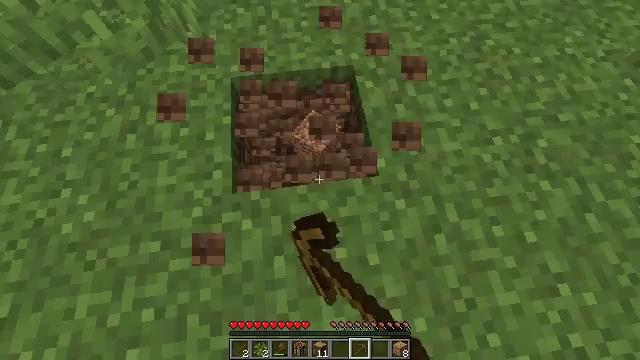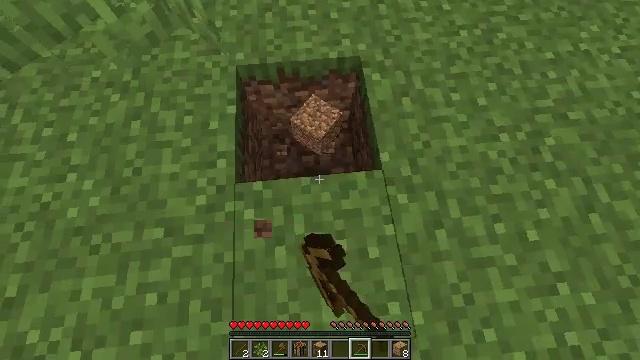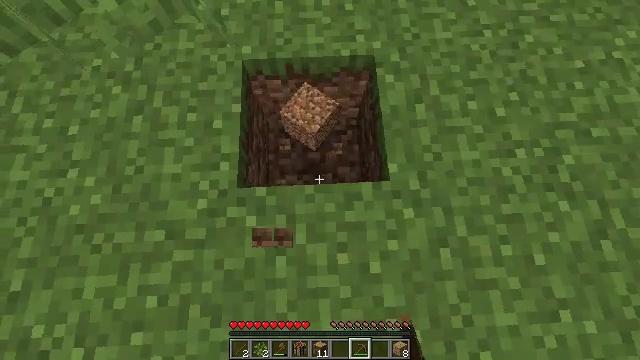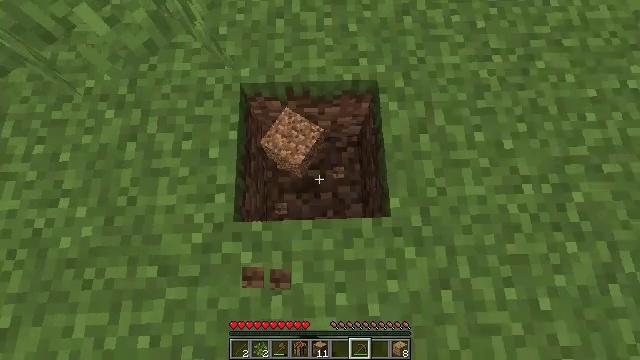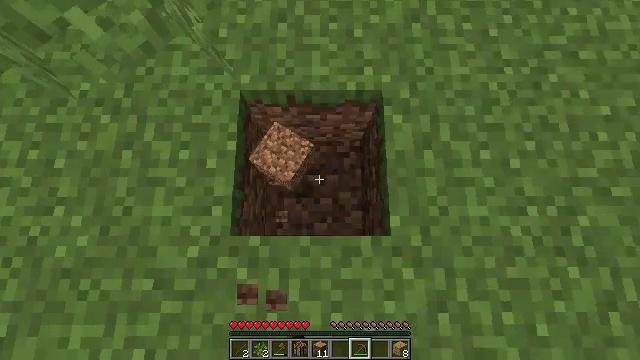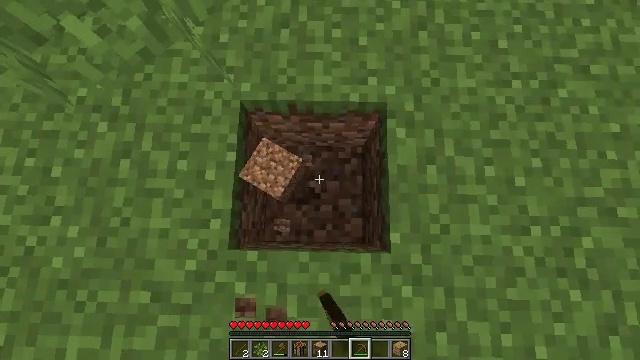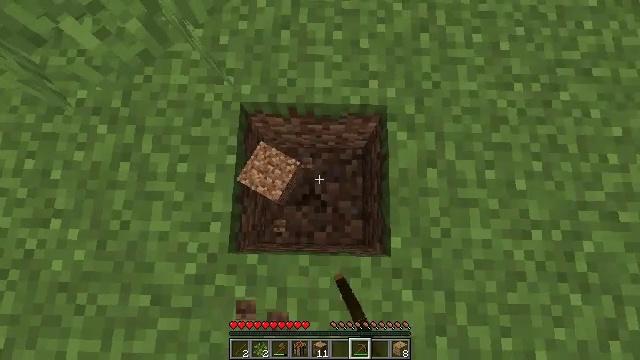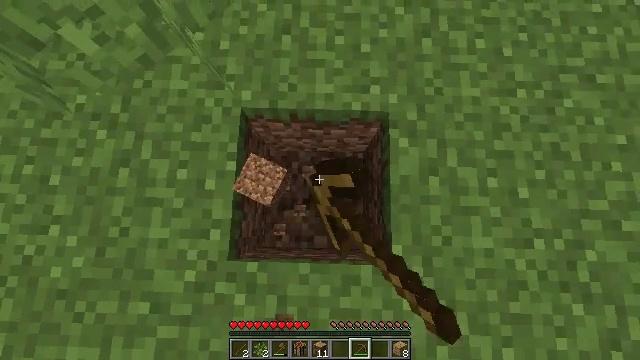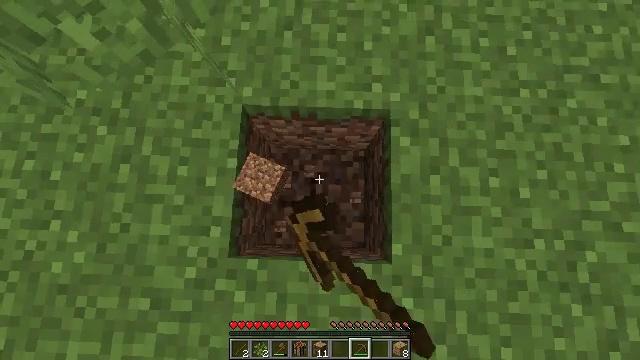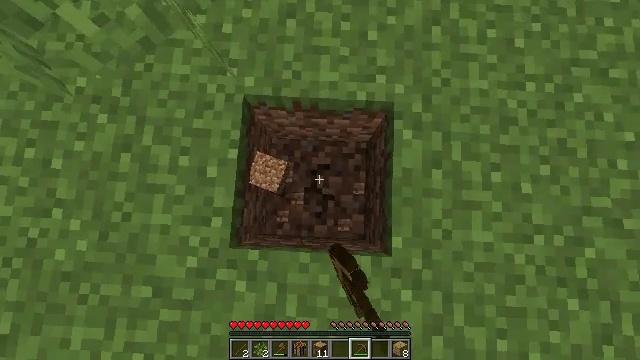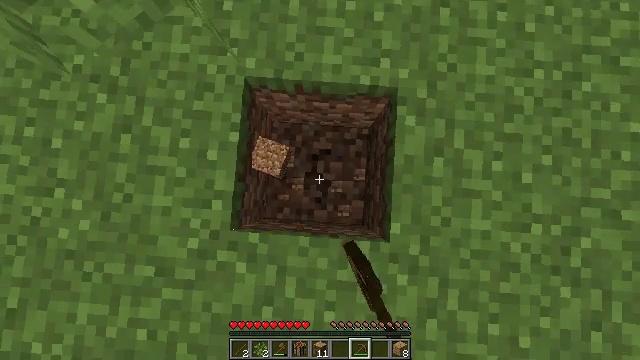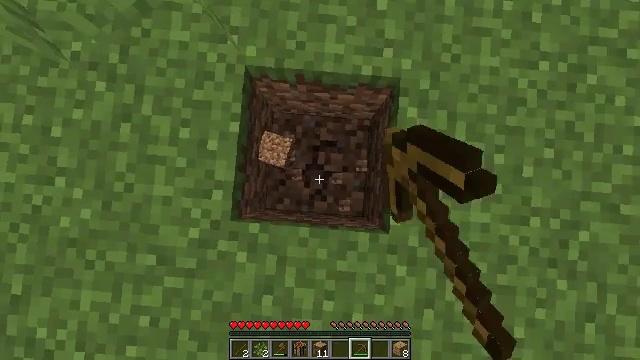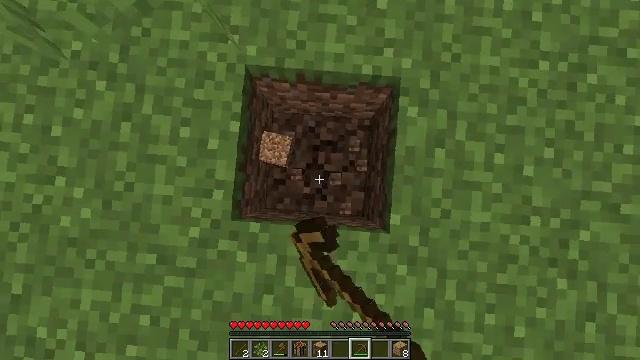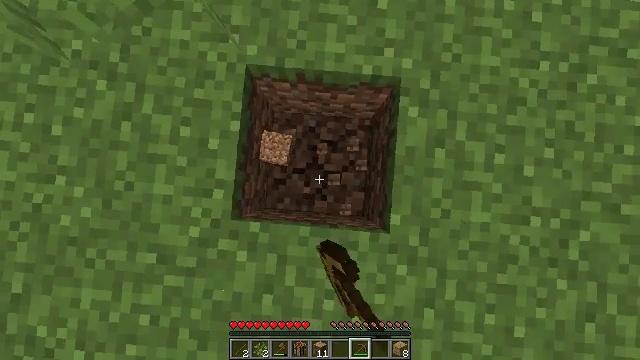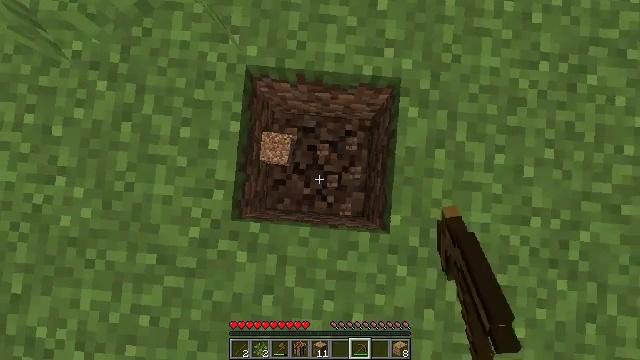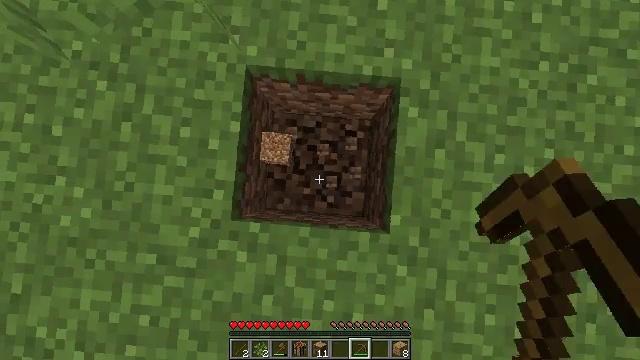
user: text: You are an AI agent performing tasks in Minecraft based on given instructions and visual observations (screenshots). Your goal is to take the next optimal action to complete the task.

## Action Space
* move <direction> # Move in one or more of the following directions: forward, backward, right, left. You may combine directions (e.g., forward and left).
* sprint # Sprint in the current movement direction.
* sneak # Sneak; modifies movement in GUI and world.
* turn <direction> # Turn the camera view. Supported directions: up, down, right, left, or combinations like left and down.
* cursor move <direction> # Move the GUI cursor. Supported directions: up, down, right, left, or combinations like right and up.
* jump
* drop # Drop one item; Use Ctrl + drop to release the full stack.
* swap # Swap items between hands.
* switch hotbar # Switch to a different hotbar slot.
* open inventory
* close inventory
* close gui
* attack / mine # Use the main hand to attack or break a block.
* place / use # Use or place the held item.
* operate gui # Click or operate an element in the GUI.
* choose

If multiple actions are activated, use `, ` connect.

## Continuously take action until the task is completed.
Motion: motion action
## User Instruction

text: Gather dirt.
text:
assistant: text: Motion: move forward, turn left and down, attack / mine
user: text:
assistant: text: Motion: move forward, turn left and down, attack / mine
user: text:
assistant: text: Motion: move forward, turn down, attack / mine
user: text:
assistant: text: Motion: move forward, turn left and down, attack / mine
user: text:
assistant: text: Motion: turn left and down, attack / mine
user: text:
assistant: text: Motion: attack / mine
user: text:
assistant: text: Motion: attack / mine
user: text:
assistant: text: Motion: attack / mine
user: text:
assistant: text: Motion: turn down, attack / mine
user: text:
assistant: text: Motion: turn left and down, attack / mine
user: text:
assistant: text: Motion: turn down, attack / mine
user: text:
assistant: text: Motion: attack / mine
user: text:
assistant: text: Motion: attack / mine
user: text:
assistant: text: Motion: attack / mine
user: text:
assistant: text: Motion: attack / mine
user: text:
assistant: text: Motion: attack / mine
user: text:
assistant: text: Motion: attack / mine
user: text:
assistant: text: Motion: move forward, attack / mine
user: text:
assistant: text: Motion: move forward, attack / mine
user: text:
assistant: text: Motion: turn left and down, attack / mine
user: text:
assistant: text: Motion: turn left and down, attack / mine
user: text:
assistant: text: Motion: turn down, attack / mine
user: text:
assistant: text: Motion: attack / mine
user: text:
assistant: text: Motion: attack / mine
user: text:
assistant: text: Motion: attack / mine
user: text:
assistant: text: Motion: attack / mine
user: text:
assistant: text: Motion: attack / mine
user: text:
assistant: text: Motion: attack / mine
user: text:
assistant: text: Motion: attack / mine
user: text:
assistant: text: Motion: attack / mine